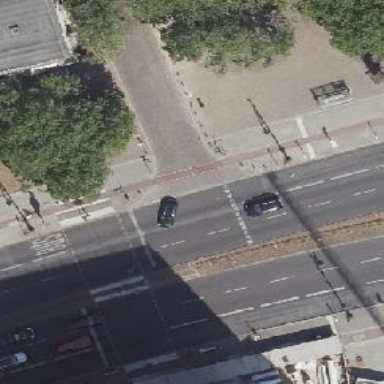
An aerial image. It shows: Unmarked road crossing.